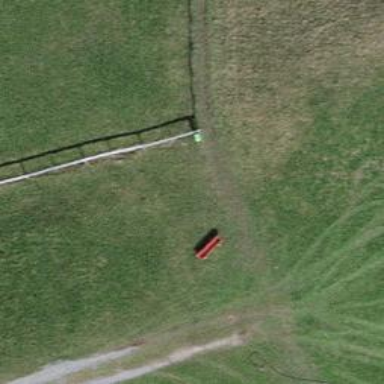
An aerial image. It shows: Bench.